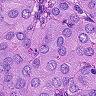
Metastatic tissue present: yes